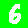
Digit: 6